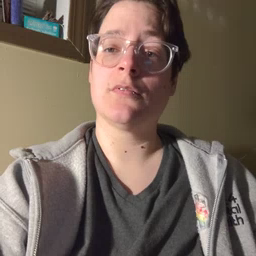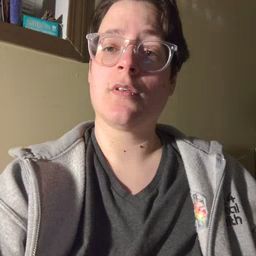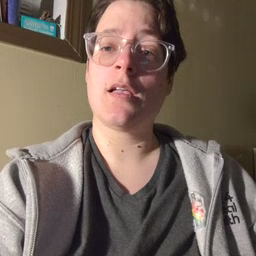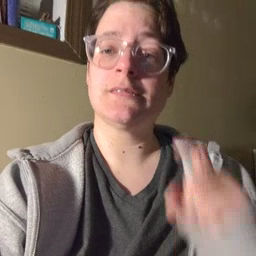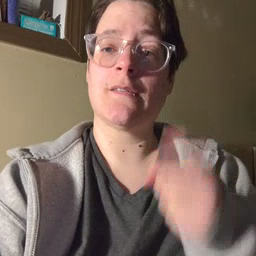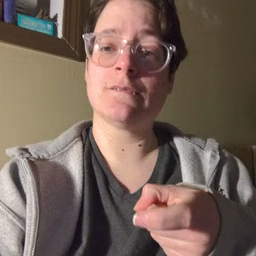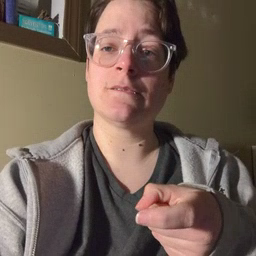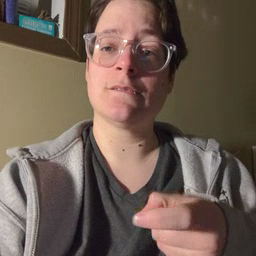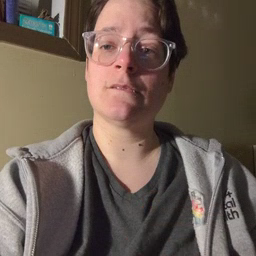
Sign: gift